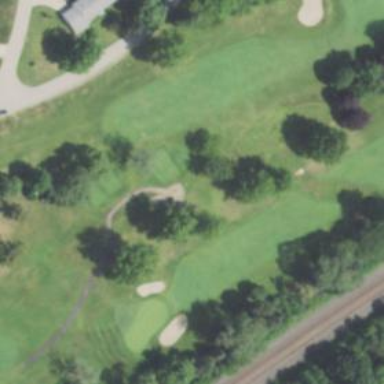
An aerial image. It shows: Service road designated as golf cart path.